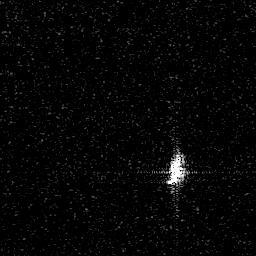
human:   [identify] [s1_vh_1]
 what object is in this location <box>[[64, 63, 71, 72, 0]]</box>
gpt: <ref>1 small ship at the center</ref>